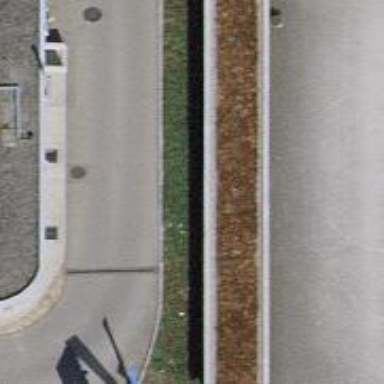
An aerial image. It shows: Bicycle parking area.